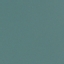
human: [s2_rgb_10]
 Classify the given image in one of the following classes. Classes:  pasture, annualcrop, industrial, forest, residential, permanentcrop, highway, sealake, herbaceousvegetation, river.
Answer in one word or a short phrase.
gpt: SeaLake